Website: bh-photo
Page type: account-selection
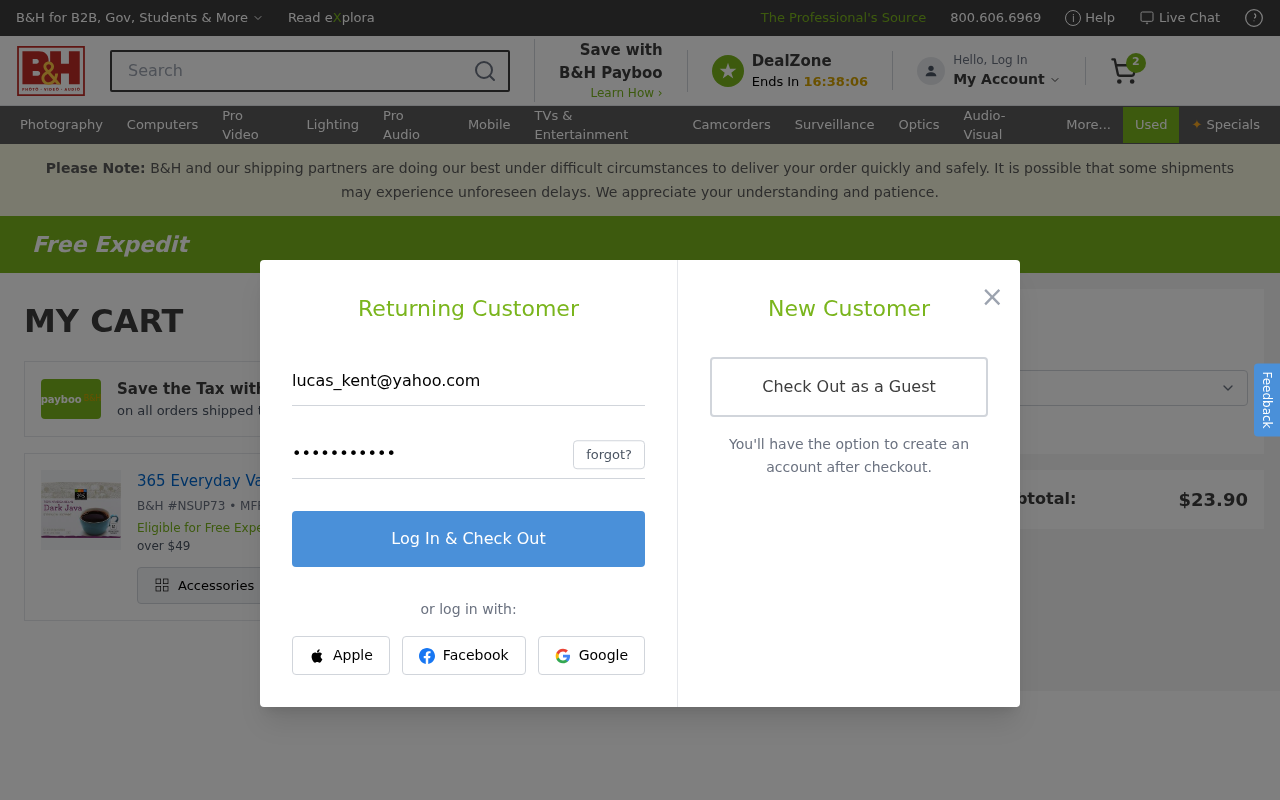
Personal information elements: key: PII_EMAIL
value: lucas_kent@yahoo.com
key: PII_POSTCODE
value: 17992
Product elements: key: PRODUCT1_NAME
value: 365 Everyday Value, Dark Java Coffee Capsules, 12 ct
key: PRODUCT1_QUANTITY
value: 2
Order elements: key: ORDER_NUM_ITEMS
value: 2
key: ORDER_SUBTOTAL
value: $23.90
Search elements: key: HEADER_SEARCH
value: Search
Other elements: key: BH_ITEM_NUMBER
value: NSUP73
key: MFR_NUMBER
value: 91174K